Aerial crown-view tile of a tropical tree (Barro Colorado Island, Panama), acquired 20250217:
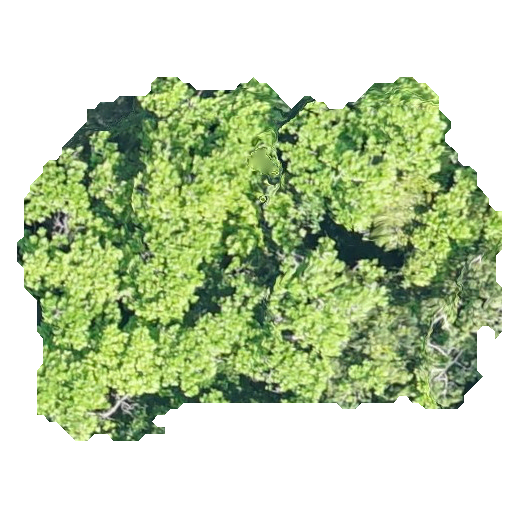
Species: Anacardium excelsum
GBIF accepted scientific name: Anacardium excelsum
Crown area: 203.398 m²